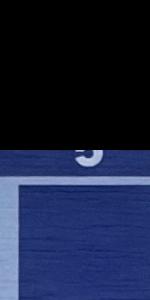
Label: Empty